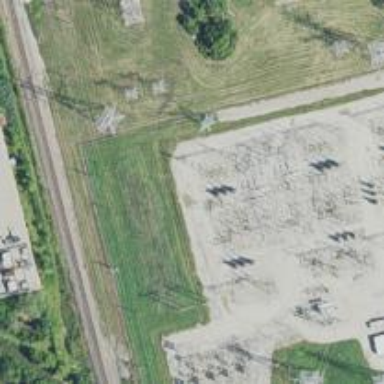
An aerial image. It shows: Switch for power supply.